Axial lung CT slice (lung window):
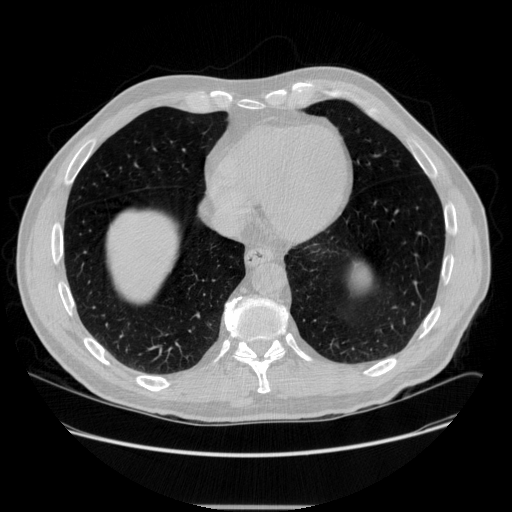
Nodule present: no